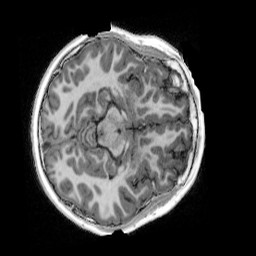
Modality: UNIT1_denoised
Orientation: axial
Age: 9
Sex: female
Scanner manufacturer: siemens
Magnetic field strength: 3 T
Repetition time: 4 s
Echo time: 0.00303 s